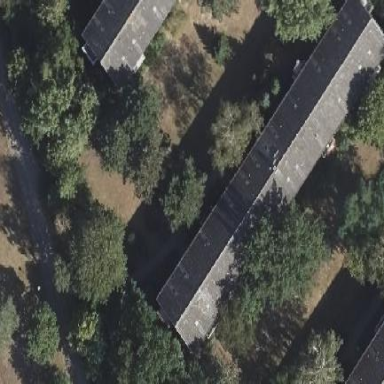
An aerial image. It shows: Gabled apartments building with roof tiles of color #cccc99.